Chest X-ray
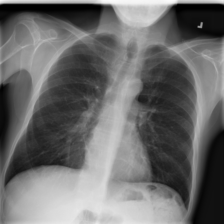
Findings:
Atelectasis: negative
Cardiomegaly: negative
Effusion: negative
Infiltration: negative
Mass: negative
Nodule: negative
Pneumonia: negative
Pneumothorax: negative
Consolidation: negative
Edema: negative
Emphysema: negative
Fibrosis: negative
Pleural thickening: negative
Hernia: negative